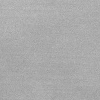
Atmospheric dust classification: dusty